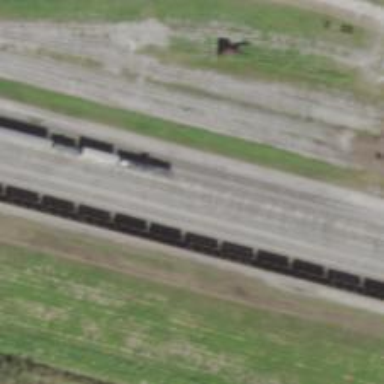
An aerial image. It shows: Railway yard.